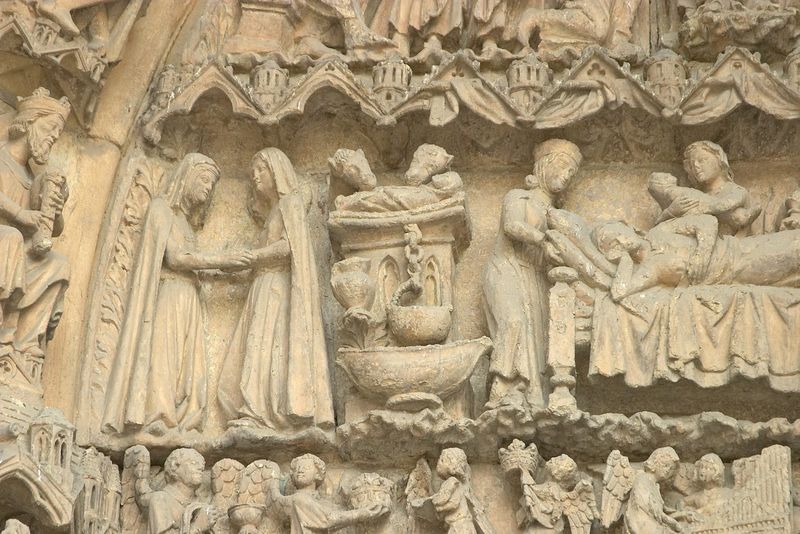
Titel: Hauptportal der Kathedrale von León
Künstler: Meister Enrique
Standort: Léon, Kathedrale (EU - E)
Schlagwörter: flügel, mann, umhang, wasser, frauen, menschen, frau, hut, tuch, alt, mensch, sockel, stein, kirche, kind, gotik, krone, esel, kinder, engel, krug, relief, liegen, fels, kette, baby, könig, verzierung, bett, tor, krank, portal, statuen, christus, jesus, griechenland, elisabeth, heilige, maria, ochse, kessel, geburt, tympanon, christi geburt, hände halten, meißelung, ukirche, ebett